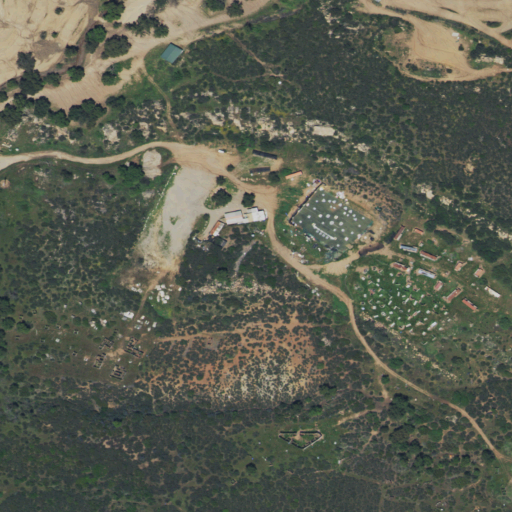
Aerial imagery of plain(s) in California named Windmill Flat containing shrub, grassland, open development, and low intensity development